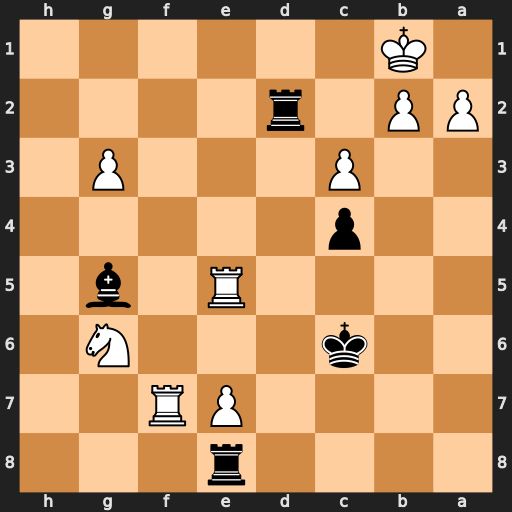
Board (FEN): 4r3/4PR2/2k3N1/4R1b1/2p5/2P3P1/PP1r4/1K6
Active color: b
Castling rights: -
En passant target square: -
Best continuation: Rd1+ Kc2 Rc1#